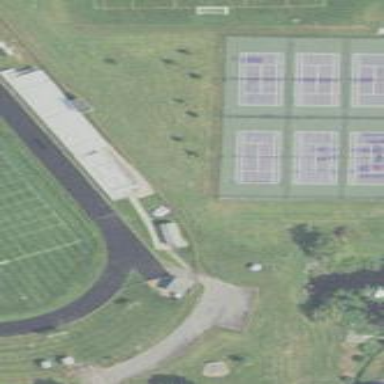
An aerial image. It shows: Tennis court on the leisure land pitch.